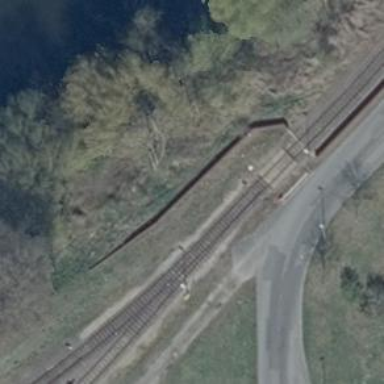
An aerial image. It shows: Railway switch.